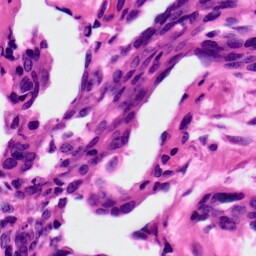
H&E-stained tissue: Ovarian